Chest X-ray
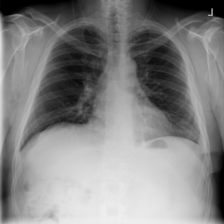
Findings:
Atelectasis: negative
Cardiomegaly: negative
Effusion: negative
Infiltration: negative
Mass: negative
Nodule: negative
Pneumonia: negative
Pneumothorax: negative
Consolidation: positive
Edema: negative
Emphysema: negative
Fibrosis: negative
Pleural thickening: negative
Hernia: negative